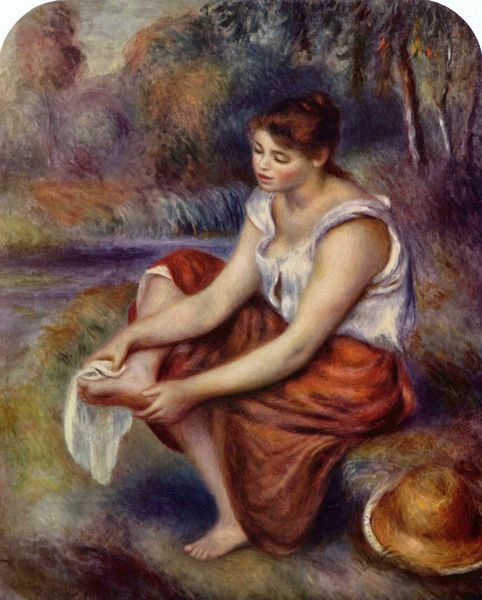
Titel: Mädchen sich die Füße trocknend
Künstler: Pierre Auguste Renoir
Standort: New York (New York)
Institution: Paul Rosenberg & Co.
Schlagwörter: baum, blau, blätter, fuß, gemälde, himmel, laub, nackt, wasser, weiß, baden, badende, bäume, fluss, gelb, grün, impressionismus, landschaft, mädchen, ocker, see, sitzen, ufer, auguste renoir, braun, brust, bunt, busen, degas, finger, frankreich, frau, haar, hut, kleid, kleider, licht, mund, ohr, orange, renoir, schwarz, gras, rot, tuch, weg, wiese, beige, malerei, rock, hemd, jung, arm, arme, augen, barock, bluse, falten, gesicht, stein, hände, portrait, porträt, öl, bach, baumstamm, feld, gräser, halme, natur, schilf, stamm, büsche, gewässer, sträucher, boden, haare, sitzend, rosa, sanft, wald, weiher, beine, bein, dutt, füße, sommer, strand, wangen, mieder, backen, trocken, warm, lila, violett, romantik, stämme, dick, dunkelblau, falte, strohhut, augenbraue, sonnenhut, bad, waschen, barfuss, lappen, zigeuner, unterrock, abtrocknen, reinigen, mollig, schmerz, backe, stohhut, waschung, unterkleid, säubern, fußwaschung, geöb